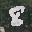
Label: 8